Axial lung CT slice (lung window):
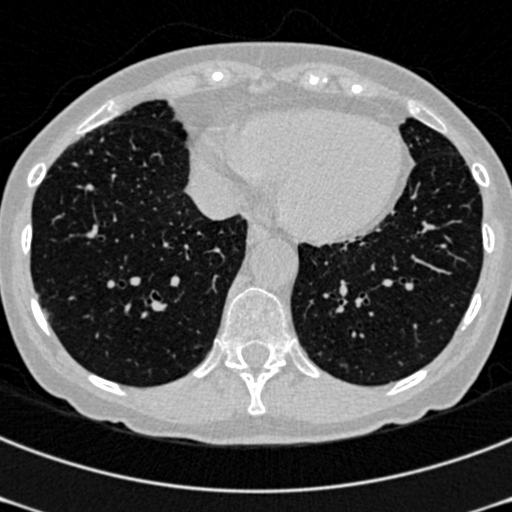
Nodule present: no